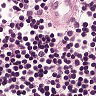
Metastatic tissue present: no